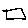
Label: square